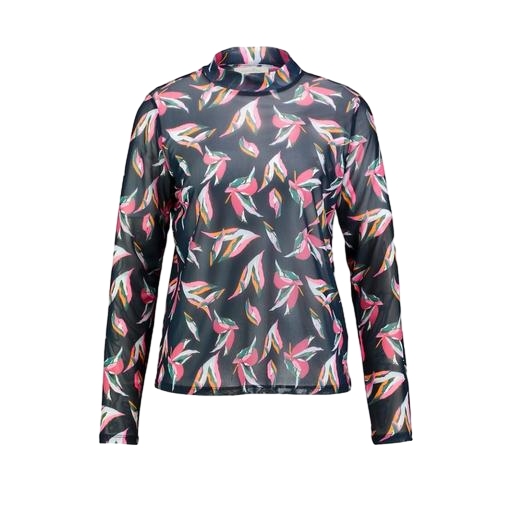
multicolor longsleeve mesh, multicolor luisa rash vest, black petite printed mock-neck top only macy, white background